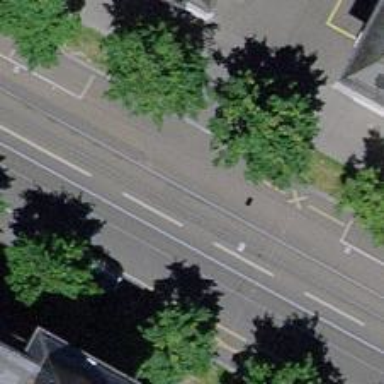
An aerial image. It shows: Tram level crossing on the railway.